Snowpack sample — Buffalo Mountain, Silverthorne, Colorado, USA (1/25/25, 10:11 AM MST)
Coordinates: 39.6222, -106.1139
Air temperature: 22 °F
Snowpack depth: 110 cm
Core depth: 10 cm
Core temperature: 46.4 °F
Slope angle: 12°, slope face: 102°
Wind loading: high
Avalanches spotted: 0
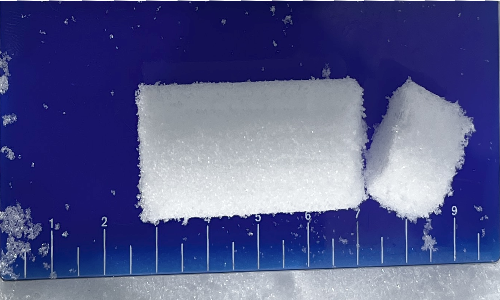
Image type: core
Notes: No avalanches nearby, collected on the outskirts of a fire break 15 meters from the treeline, on way to Buffalo and Red Mountain